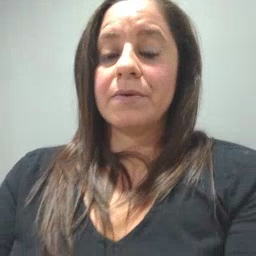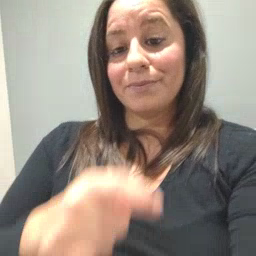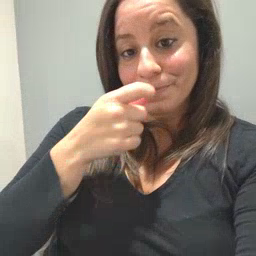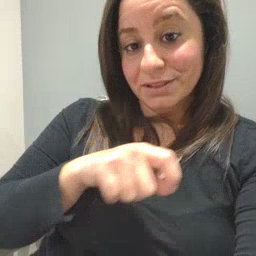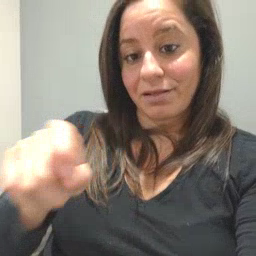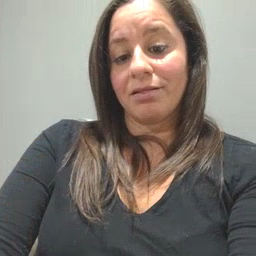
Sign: pencil